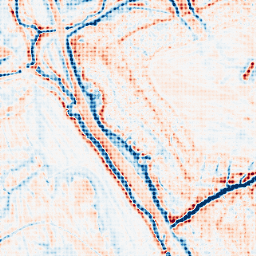
Category: edge_preserving
Decomposition family: bilateral
Decomposition parameters: d: 15
sigma_color: 25
sigma_space: 150
Upsampling method: sinc_blackman
Upsampling parameters: scale: 4
kernel_size: 4
Upsampling scale: 4